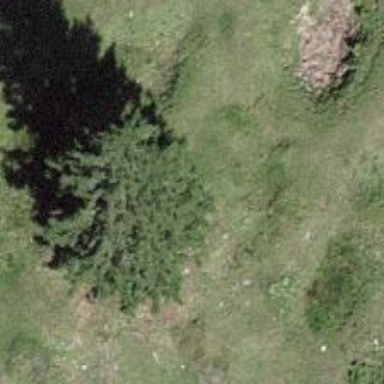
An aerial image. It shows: Single tag "natural: tree."